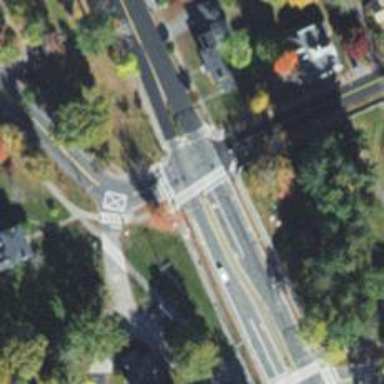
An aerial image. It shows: Marked crossing on footway.